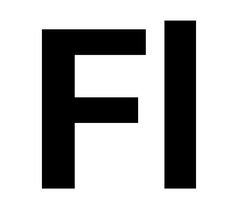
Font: Roboto_Bold